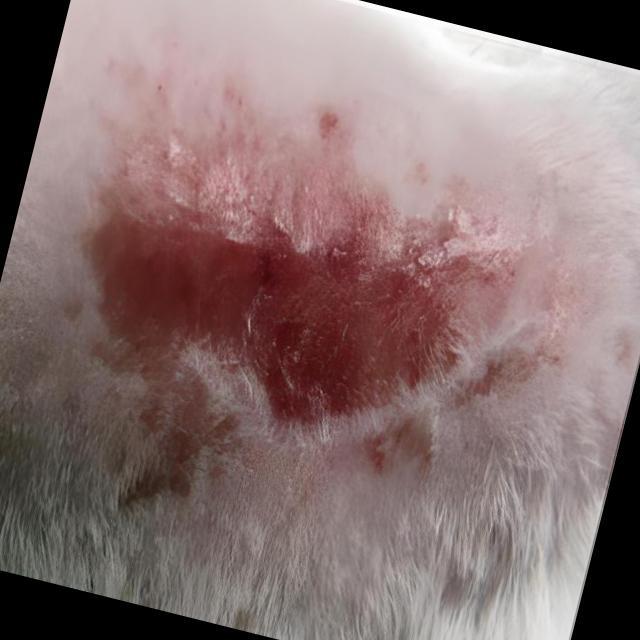
Canine dermatitis — inflammation of the skin presenting with erythema, pruritus, papules, and excoriation. May be allergic, contact, or atopic in origin.